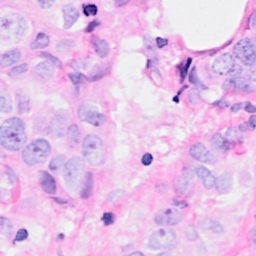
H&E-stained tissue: Breast